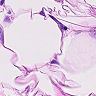
Metastatic tissue present: no